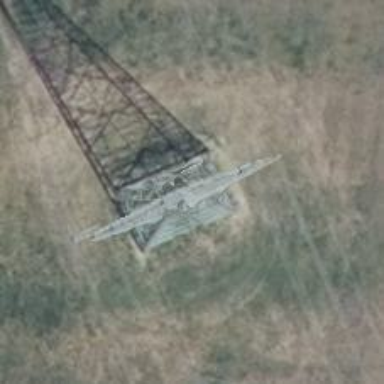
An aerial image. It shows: Power tower.